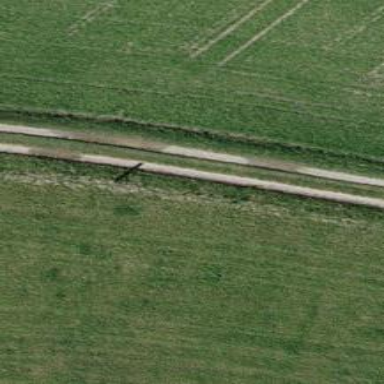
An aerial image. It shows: Gravel track with Grade 3 quality.